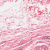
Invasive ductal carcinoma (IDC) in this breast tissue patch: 0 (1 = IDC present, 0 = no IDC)